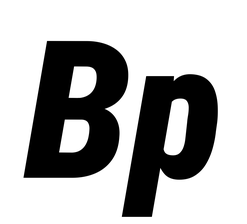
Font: Roboto-Italic_Condensed_Black_Italic